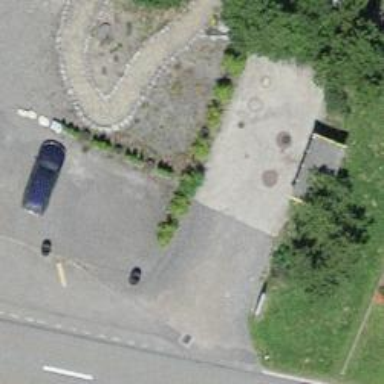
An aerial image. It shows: Fuel station.